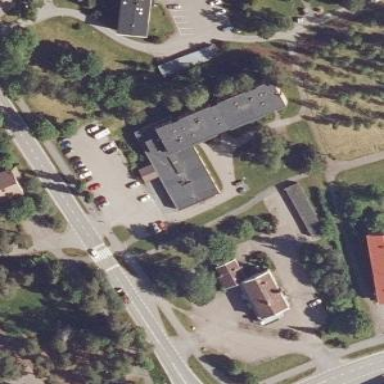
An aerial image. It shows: Hospital building.